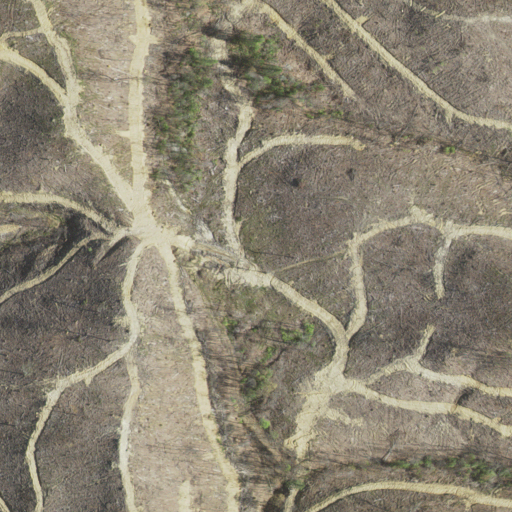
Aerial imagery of gap in Virginia named The Cut containing grassland and deciduous forest